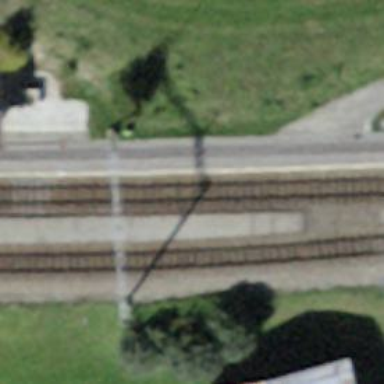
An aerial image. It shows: Railway station.